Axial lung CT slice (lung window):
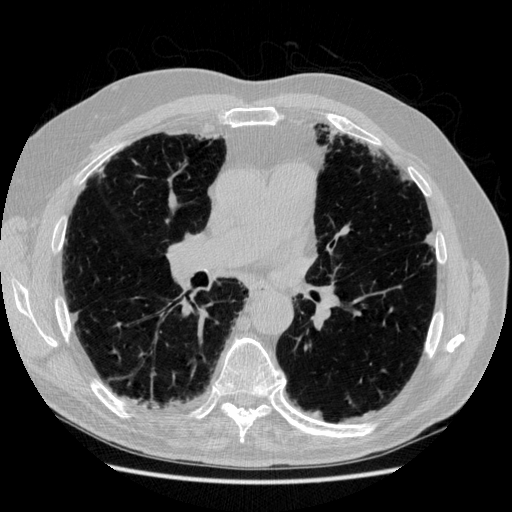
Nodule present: no